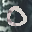
Label: 0